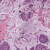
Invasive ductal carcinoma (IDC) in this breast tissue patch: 1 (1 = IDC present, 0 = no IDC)